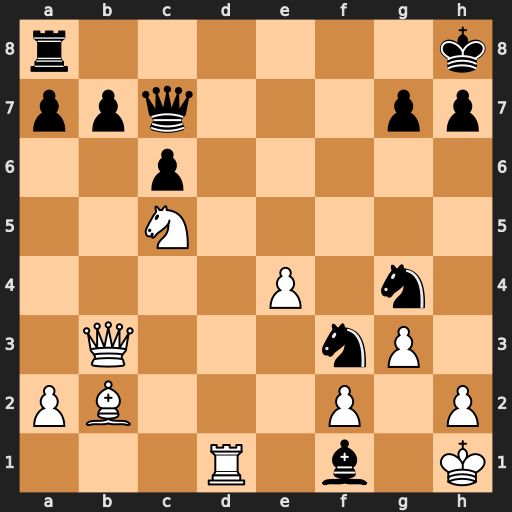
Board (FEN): r6k/ppq3pp/2p5/2N5/4P1n1/1Q3nP1/PB3P1P/3R1b1K
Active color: w
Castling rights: -
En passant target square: -
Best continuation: Qxf3 Nxf2+ Qxf2